Question: can any one please tell me why I can not loop through this array?
In ngOnInit, everything works fine. I got an array that I successfully display in the template.
But in ngAfterViewInit, console.log show the array but when looping through with "for of" or "forEach", nothing works.
'''
import { JobsService } from '../jobs.service';
import {Job} from '../models/Job';
@Component({
selector: 'app-job',
templateUrl: 'job.component.html'
})
export class JobComponent implements OnInit, AfterViewInit {
title = 'Job';
jobs: Job[] = [];
InProcess = '';
CurrentPartner = '';
ShowProcess = false;
sended = '';
constructor(private jobsService: JobsService) {
}
ngOnInit() {
this.jobs = this.jobsService.getJobs();
}
ngAfterViewInit() {
console.log(this.jobs); // Show the array
// Nothing happened when looping through the array
this.jobs.forEach((oneJob) => {
console.log(oneJob);
});
}
}
'''
<URL>

The content of the service:
'''
import { HttpClient, HttpErrorResponse } from '@angular/common/http';
import { Observable, throwError } from 'rxjs';
import { catchError } from 'rxjs/operators';
import {Job} from './models/Job';
interface IJob {
message: string;
jobs: any[];
}
@Injectable({
providedIn: 'root'
})
export class JobsService {
constructor(private httpClient: HttpClient) { }
private REST_API_SERVER = 'http://localhost:8080/myband/api/getjobs.php';
private REST_API_SERVER_SEND = 'http://localhost:8080/myband/api/sendjob.php';
jobList: Job[] = [];
errorMessage: any;
message: string;
static handleError(err: HttpErrorResponse) {
let errorMessage = '';
if (err.error instanceof ErrorEvent) {
errorMessage = 'An error occurred: ${err.error.message}';
} else {
errorMessage = 'Server returned code: ${err.status}, error message is: ${err.message}';
}
console.error(errorMessage);
return throwError(errorMessage);
}
public getJobs() {
this.requestJobs().subscribe(
iJob => {
this.message = iJob.message;
for (const job of iJob.jobs) {
const oneJob: Job = new Job(job);
this.jobList.push(oneJob);
}
},
error => this.errorMessage = error as any
);
return this.jobList;
}
public requestJobs(): Observable<IJob> {
return this.httpClient.get<IJob>(this.REST_API_SERVER).pipe(
catchError(JobsService.handleError)
);
}
}
'''
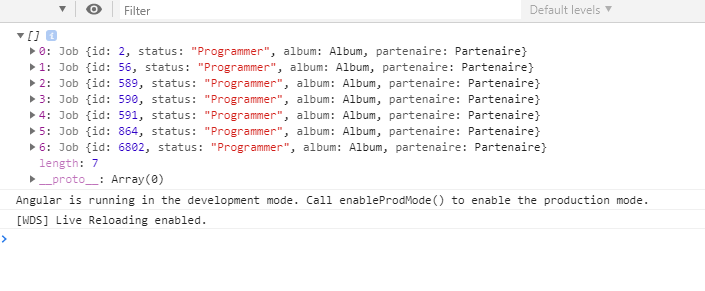
Answer: The first thing I want to say to you is about isolation of responsibilities.
Your service must have just one job: provider one way to access your data; It means your logic inside 'getJobs()' method could be done in your component.
'''
export class JobsService {
constructor(
private httpClient: HttpClient,
) {}
private REST_API_SERVER = 'http://localhost:8080/myband/api/getjobs.php';
public requestJobs(): Observable<IJob> {
return this.httpClient.get<IJob>(this.REST_API_SERVER);
}
}
'''
Now, you can handler your data in your component.
'''
import { JobsService } from '../jobs.service';
@Component({
selector: 'app-job',
templateUrl: 'job.component.html'
})
export class JobComponent implements OnInit, AfterViewInit {
title = 'Job';
jobs$;
InProcess = '';
CurrentPartner = '';
ShowProcess = false;
sended = '';
constructor(private jobsService: JobsService) {
}
ngOnInit() {
this.jobs$ = this.jobsService.requestJobs();
}
ngAfterViewInit() {
this.jobs$
.pipe(
map(() => {}), // change your data here
catchError(() => {}) // handler your error here;
)
.subscribe(
() => {} // have access to your final data here.
);
}
}
'''
Things to know:
1. You can remove the subscribe() execution and use the async pipe in your template;
2. The use of the operator map in pipe() is optional, you can handler your final data directly from your first callback subscribe().
3. You can convert your Observable to Promise using toPromise() method in one observable. Don't forgot async / await in your ngAfterViewInit.
Let me know if there is something I can help.